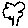
Label: tree